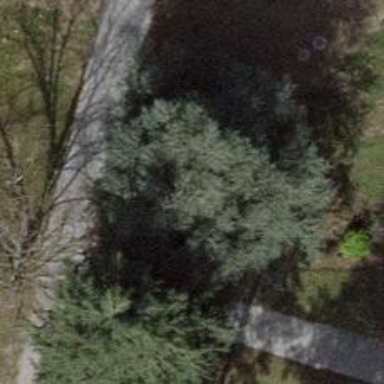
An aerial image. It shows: Evergreen tree with needle-leaved leaves.